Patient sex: M
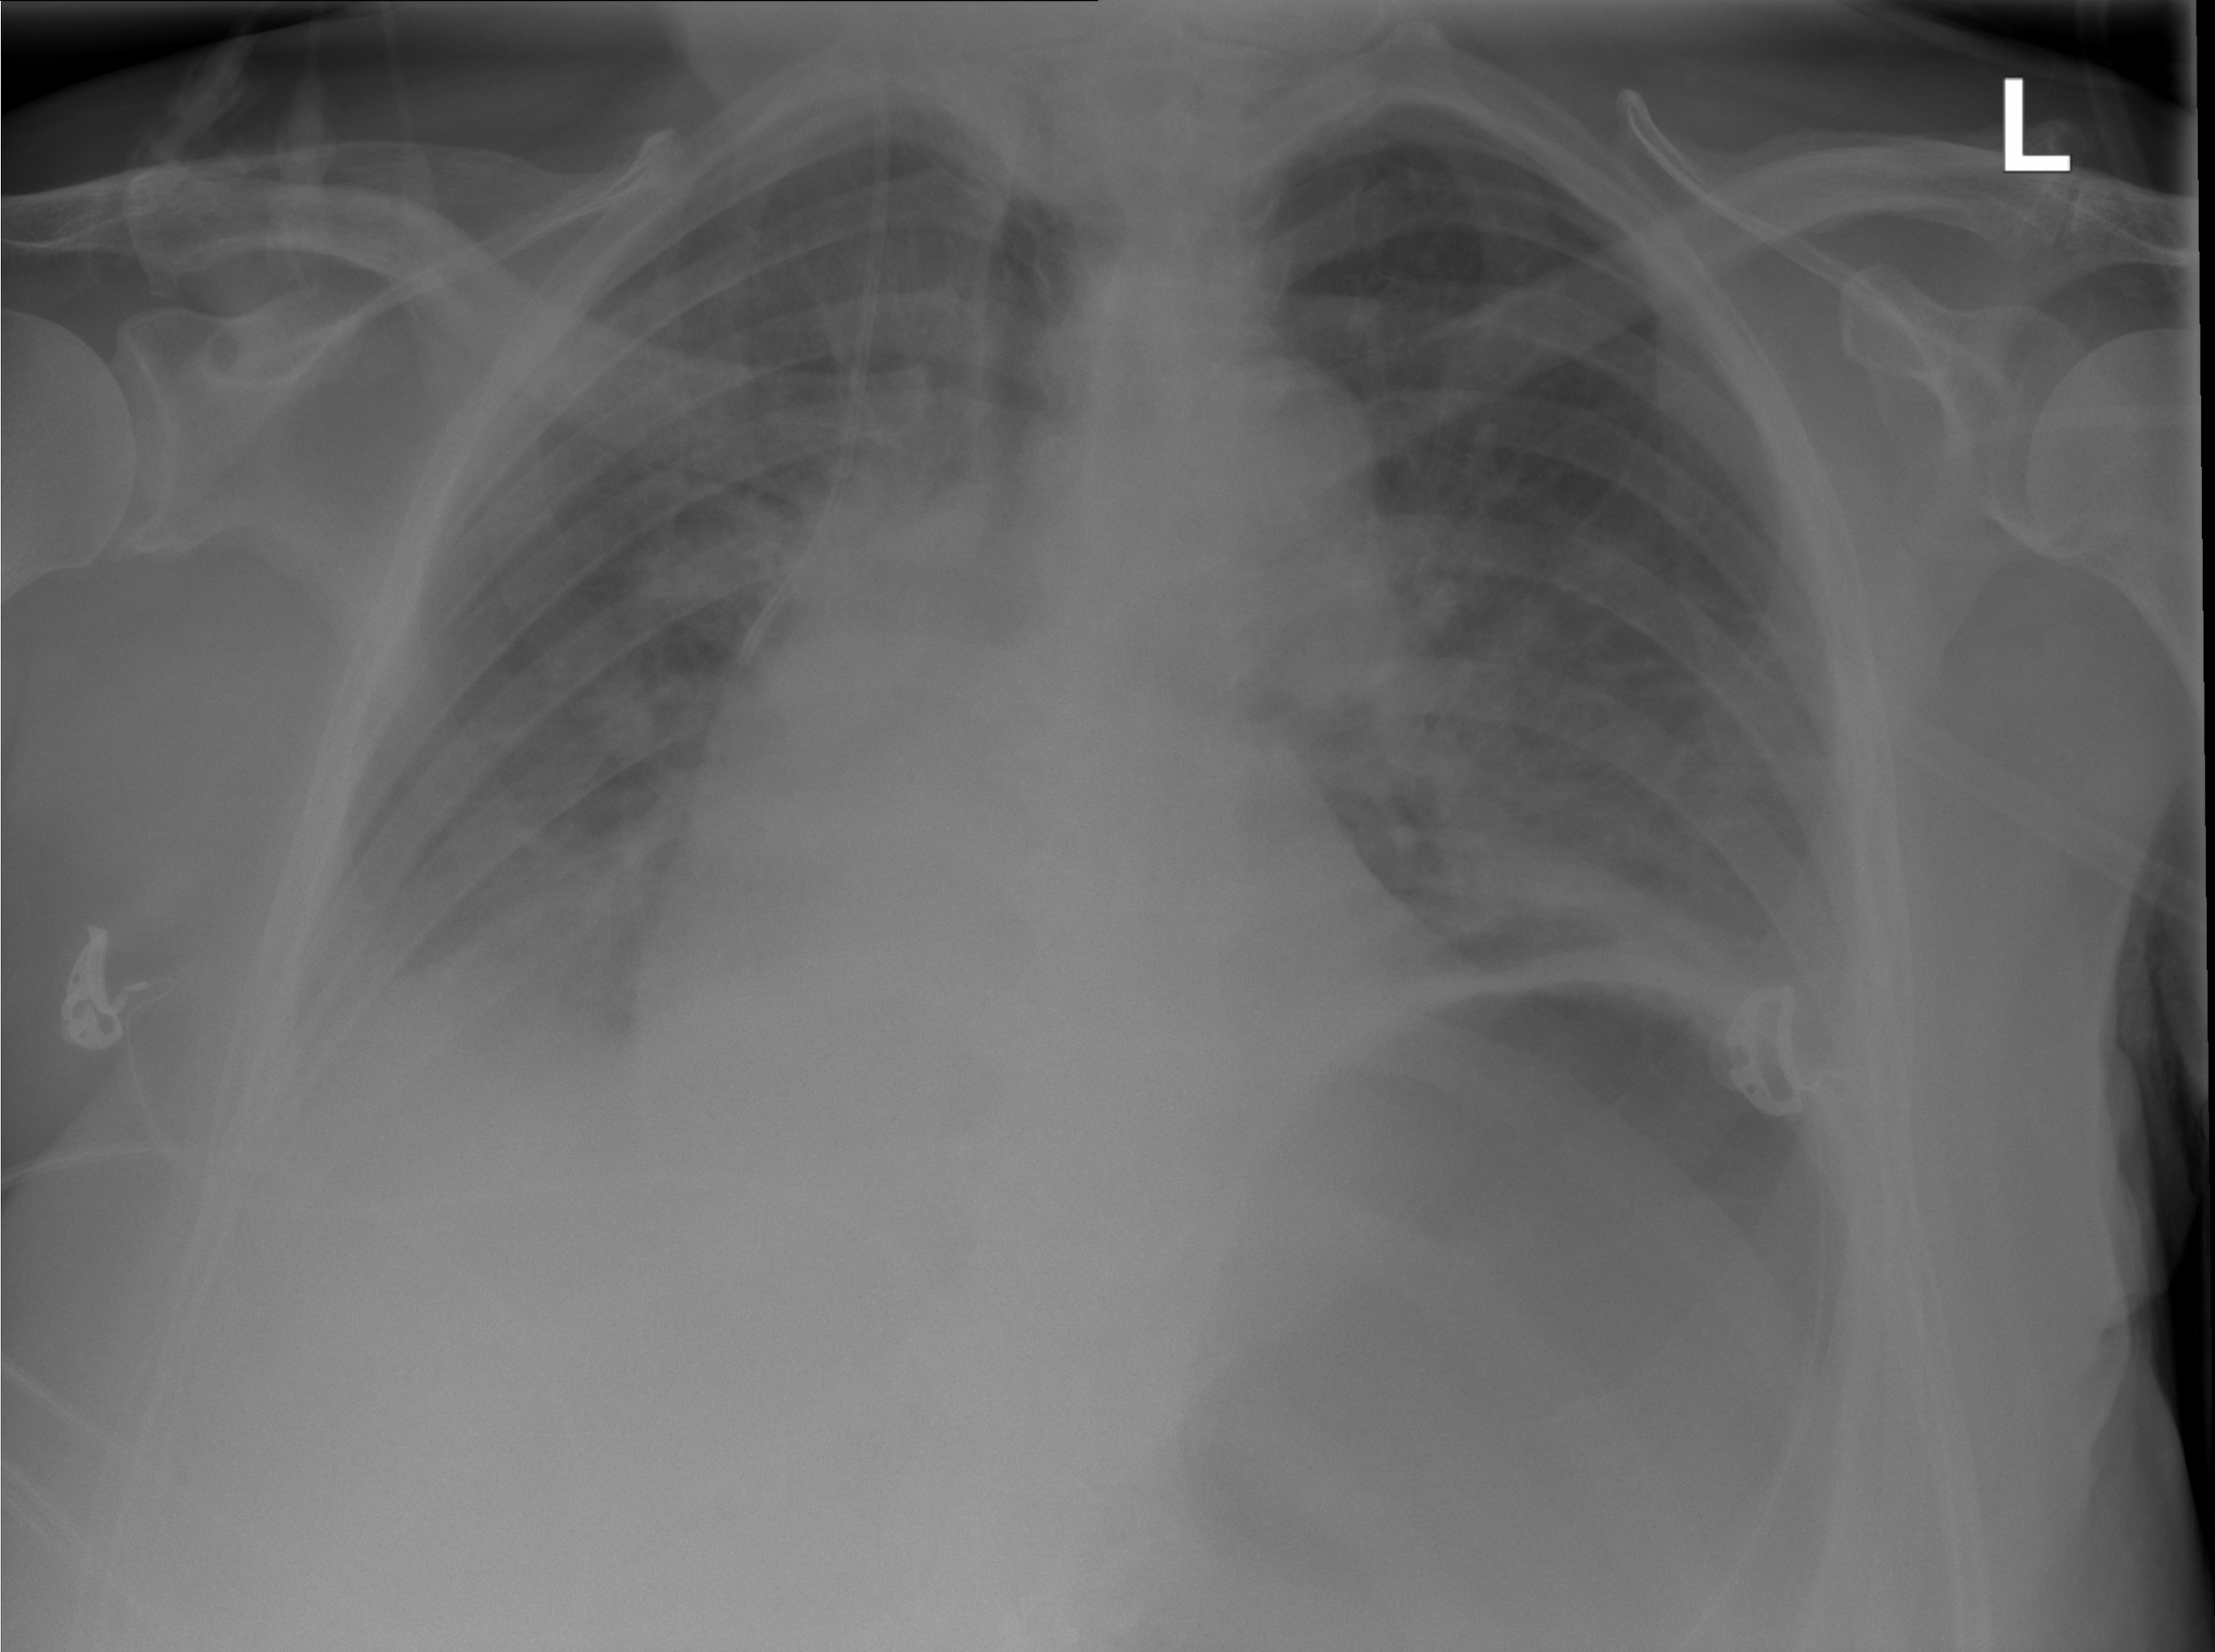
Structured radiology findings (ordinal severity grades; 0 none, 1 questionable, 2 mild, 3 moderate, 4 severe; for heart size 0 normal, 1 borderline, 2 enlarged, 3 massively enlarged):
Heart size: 2
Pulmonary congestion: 2
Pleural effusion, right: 2
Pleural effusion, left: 2
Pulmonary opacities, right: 1
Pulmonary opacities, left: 1
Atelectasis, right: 1
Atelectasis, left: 2